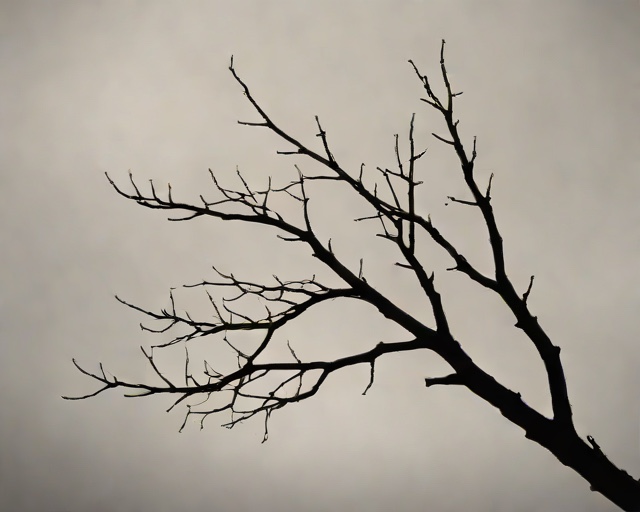
Category: Autumn